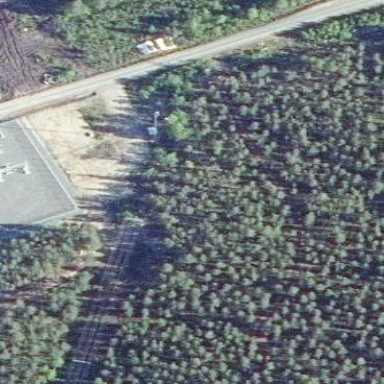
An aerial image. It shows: Distribution level power substation surrounded by fence.